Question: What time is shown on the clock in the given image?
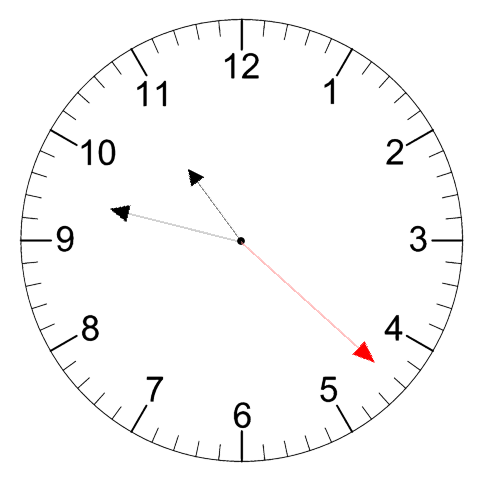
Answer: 10:47:22